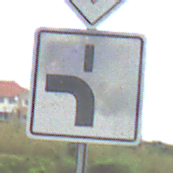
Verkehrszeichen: VerlaufVorfahrtsstrasse5
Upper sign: Vorfahrtsstrasse
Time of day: Midday
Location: Roofed (Beach)
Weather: Overcast
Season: NotSpecified
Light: Natural